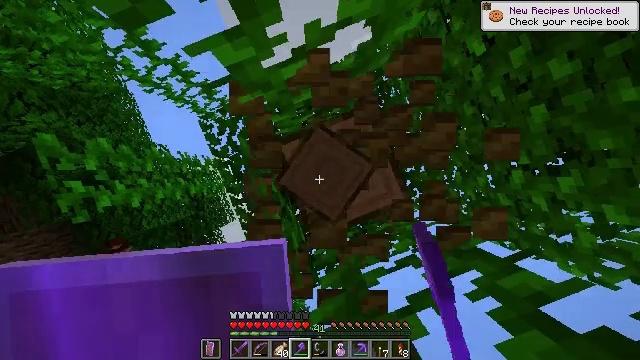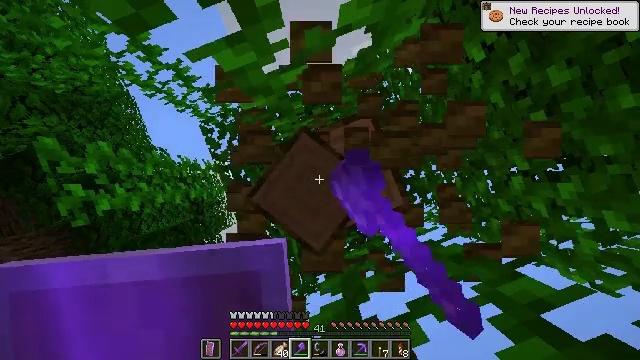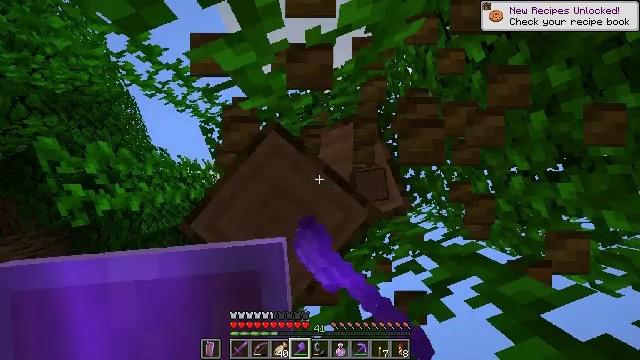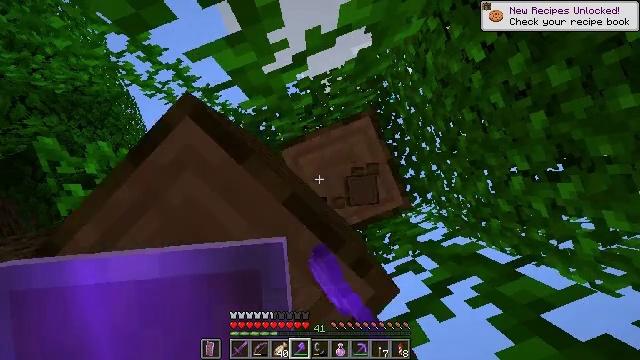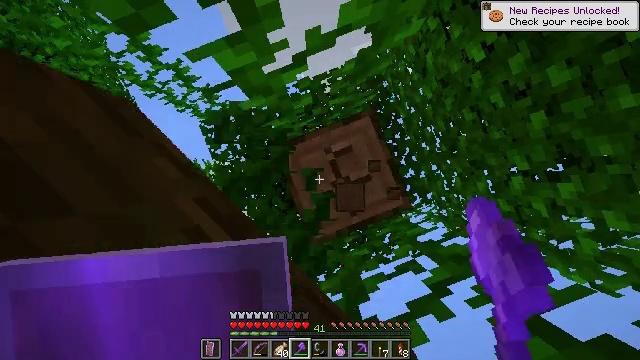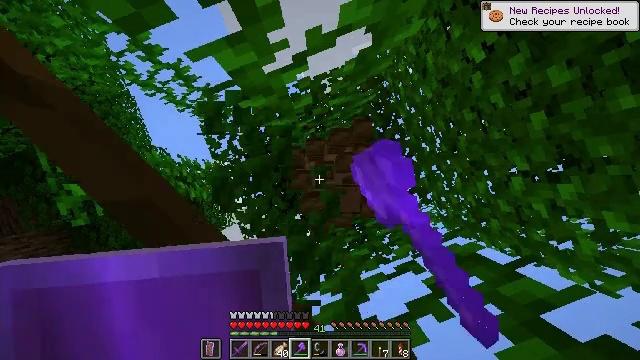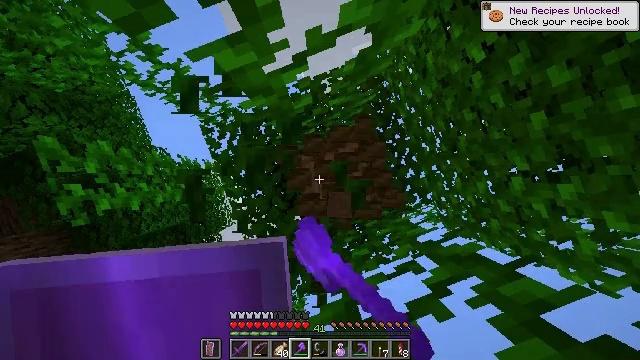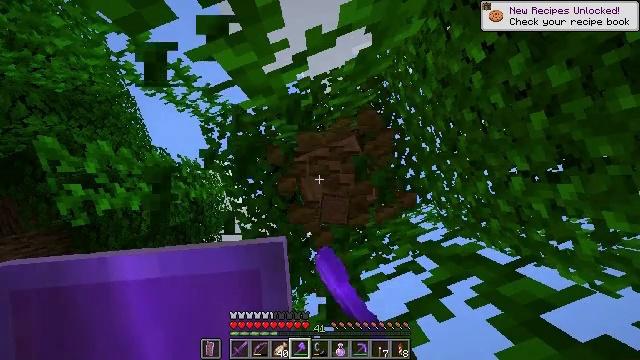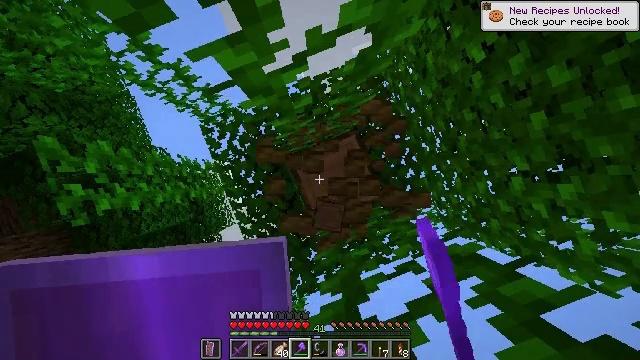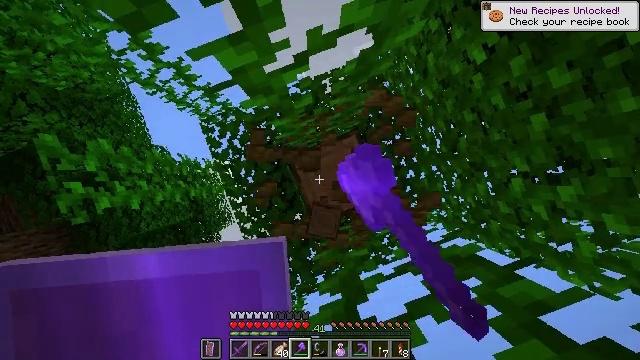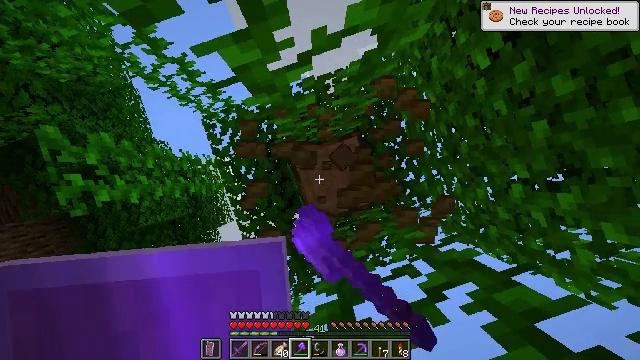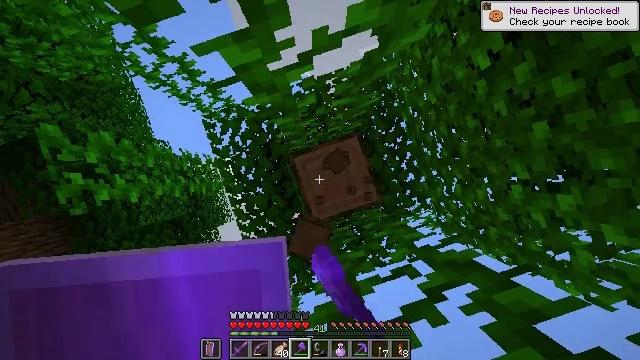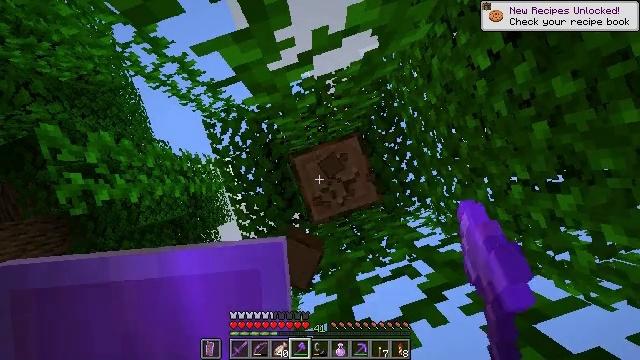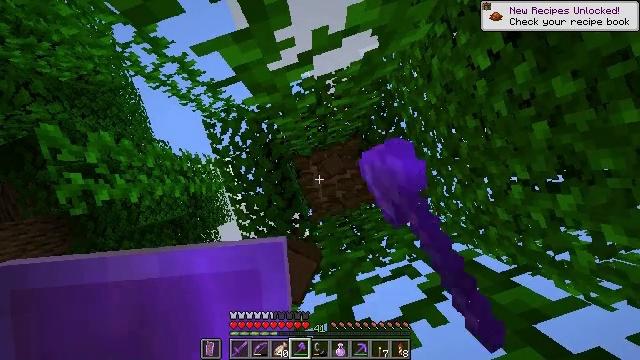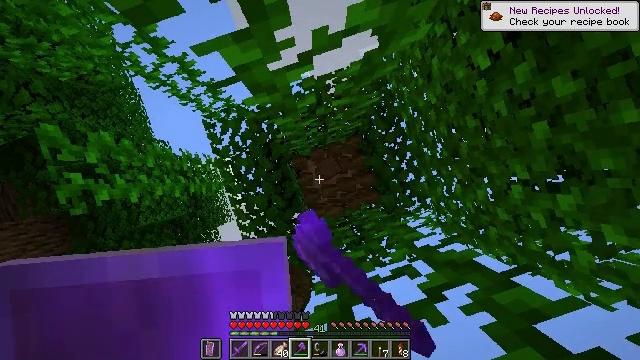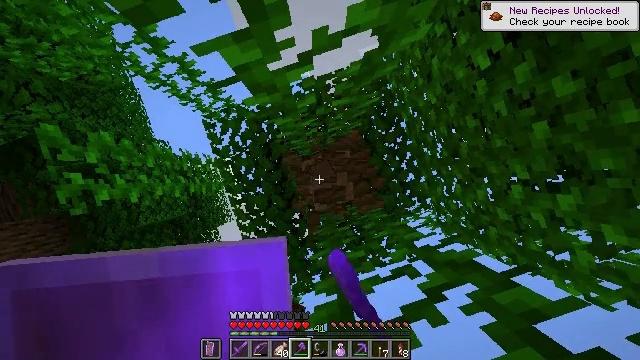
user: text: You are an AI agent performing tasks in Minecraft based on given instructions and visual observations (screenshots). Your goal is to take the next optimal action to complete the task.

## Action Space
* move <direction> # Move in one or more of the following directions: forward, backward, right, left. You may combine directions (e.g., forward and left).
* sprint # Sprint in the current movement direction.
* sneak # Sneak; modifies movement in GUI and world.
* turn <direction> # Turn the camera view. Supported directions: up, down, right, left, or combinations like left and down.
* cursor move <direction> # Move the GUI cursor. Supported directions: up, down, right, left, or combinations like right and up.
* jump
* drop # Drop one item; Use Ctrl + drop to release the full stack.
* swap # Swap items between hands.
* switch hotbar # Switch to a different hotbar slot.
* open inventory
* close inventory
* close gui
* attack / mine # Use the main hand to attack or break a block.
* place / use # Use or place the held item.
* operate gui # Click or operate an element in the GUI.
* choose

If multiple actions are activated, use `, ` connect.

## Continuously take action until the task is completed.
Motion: motion action
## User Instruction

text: Break the jungle log to gather wood.
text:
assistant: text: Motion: turn up, attack / mine
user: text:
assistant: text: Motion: attack / mine
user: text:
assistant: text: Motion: attack / mine
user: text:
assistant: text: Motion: attack / mine
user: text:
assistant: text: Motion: attack / mine
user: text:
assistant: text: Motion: attack / mine
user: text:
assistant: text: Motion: attack / mine
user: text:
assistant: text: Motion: attack / mine
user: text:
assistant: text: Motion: attack / mine
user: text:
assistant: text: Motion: turn right and up, attack / mine
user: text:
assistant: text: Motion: attack / mine
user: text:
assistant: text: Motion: attack / mine
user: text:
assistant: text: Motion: attack / mine
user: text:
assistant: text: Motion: attack / mine
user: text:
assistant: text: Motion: attack / mine
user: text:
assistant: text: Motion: attack / mine
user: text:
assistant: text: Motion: attack / mine
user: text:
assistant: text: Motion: attack / mine
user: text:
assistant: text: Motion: attack / mine
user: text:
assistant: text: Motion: attack / mine
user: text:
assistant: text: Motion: attack / mine
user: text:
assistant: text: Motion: attack / mine
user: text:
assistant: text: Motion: attack / mine
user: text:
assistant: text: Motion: attack / mine
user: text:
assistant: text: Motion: attack / mine
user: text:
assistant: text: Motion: attack / mine